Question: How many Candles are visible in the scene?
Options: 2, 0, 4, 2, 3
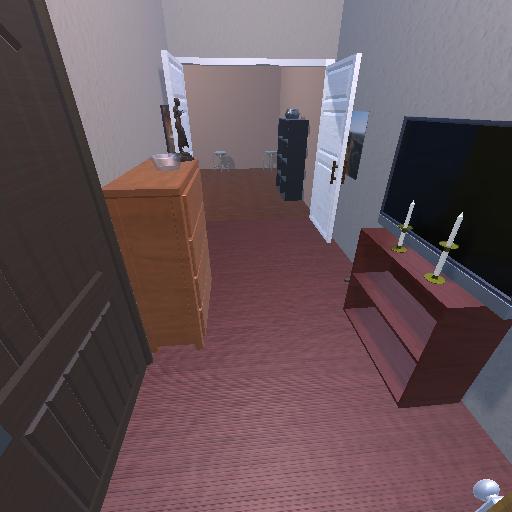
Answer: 2